Question: Is it possible to create a "generic" as in "adaptable" routing service, which will NOT have any public methods to call. Instead, you'd be able to call any command, which would then be mapped in the service and will pass it to appropriate end point with simple message transformation where required.
It may be hard to understand and idea might seem a bit crazy (it came from a colleague of mine), but it's clearer if you look at the example:

similar to what's described in <URL>, only difference is that our service should not have a "SubmitTimeSheet" public method, in fact it should have no public methods to call. We'd have to "intercept" an incoming call on a much lower level before it returns "Method Not Found" error.
Is this at all possible? The reason for this is obvious: possibility of adding new clients without having to change the code. All we'd have to do is to add a new mapping entry in some sort of config file or even database, e.g.
'''
<Client address="newClientAddress" method="DoAnything" transformation="NewClientDoAnything.xslt" endPoint="endPointClientAddress" endPointMethod="endPointClientDoAnything" />
'''
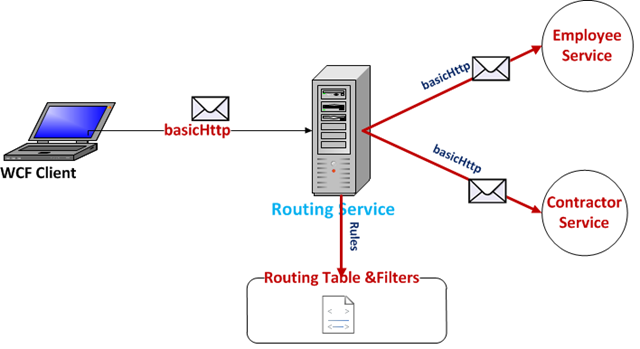
Answer: They have already done it in <URL>. But it is very expensive.
This is not possible in WCF unless you define your contract as a very loose, fit-for-all contract which takes a message and returns a message. By doing this, you will los all the goodness (although not huge goodness in WCF) of WCF.